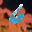
Label: 6